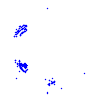
Particle: electron